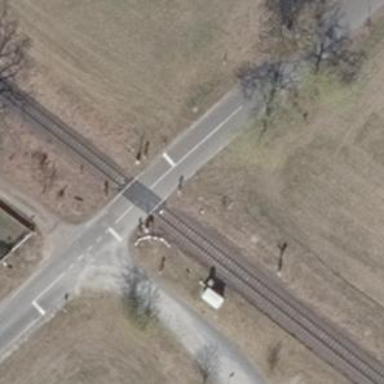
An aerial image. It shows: Level crossing with both lights and saltire in place.